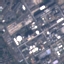
Land use / land cover class: Industrial